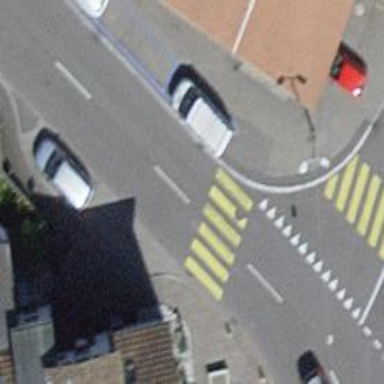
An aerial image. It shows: Marked crossing on the road.